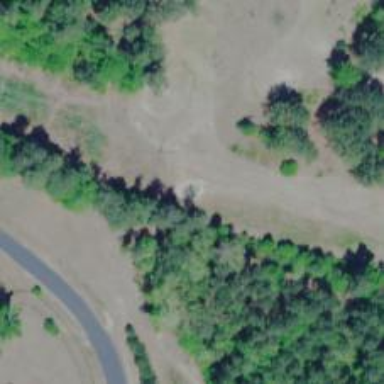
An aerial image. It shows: Disc golf tee.